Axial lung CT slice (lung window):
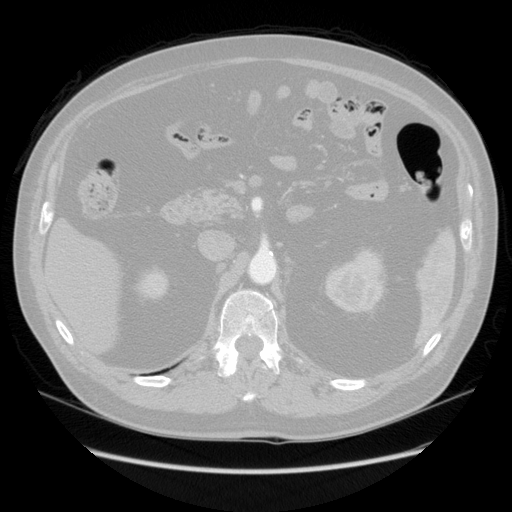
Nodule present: no